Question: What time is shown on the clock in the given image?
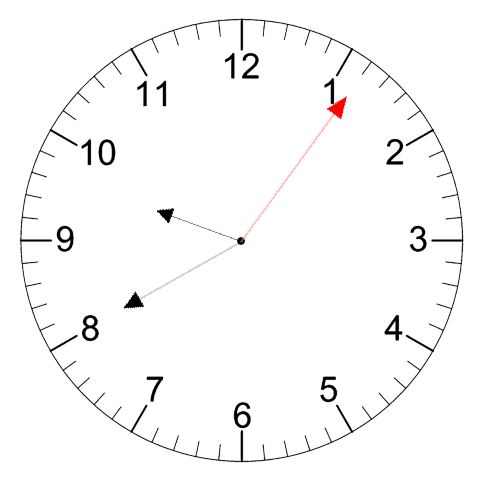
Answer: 09:40:06